Question: I am having difficulty trying to get a proper alignment of a 'UIImageView'.
Right now, I have a very simple storyboard with just a UIButton and UIImageView in a single view (see attached image).
An outlet has been set in the controller:
'''
@property (weak, nonatomic) IBOutlet UIImageView *imageViewer;
'''
For the 'UIImageView', view mode is set to 'Aspect Fit'. The edges of the 'UIImageView' are aligned to the edges of the 'ViewController'. When the 'UIButton' is clicked, it will trigger update the 'UIImageView' with an image:
'''
@synthesize imageViewer;
- (IBAction)submitPressed:(id)sender {
... //url declared in this hidden chunk
NSData *imageData = [NSData dataWithContentsOfURL:[NSURL URLWithString:url]];
imageViewer.image = [UIImage imageWithData:imageData];
}
'''

As you can see, there is a margin on the left for some reason and although the 'UIImageView' has been set to 'Aspect Fit', cropping occurred on the right edge of the image (red portion has been cropped away).
I tried putting normal margins on all sides and the image was cropped even more on the right. I considered that it may be an issue with the 'NSData' and tried to load the remote image directly in a 'UIWebView' and the issue remains.
Does anyone know why this is happening? Thank you in advance.
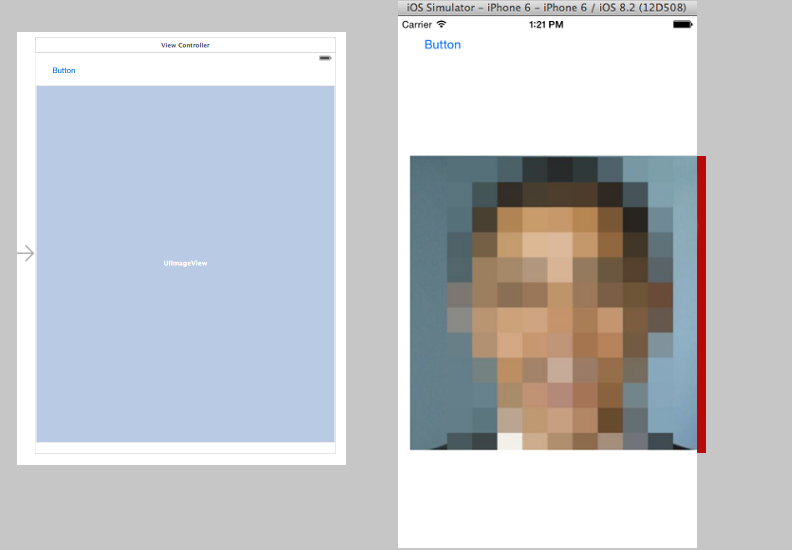
Answer: Apply to your .
Select the in your , then click on . Then in the set to . Do the same and apply .